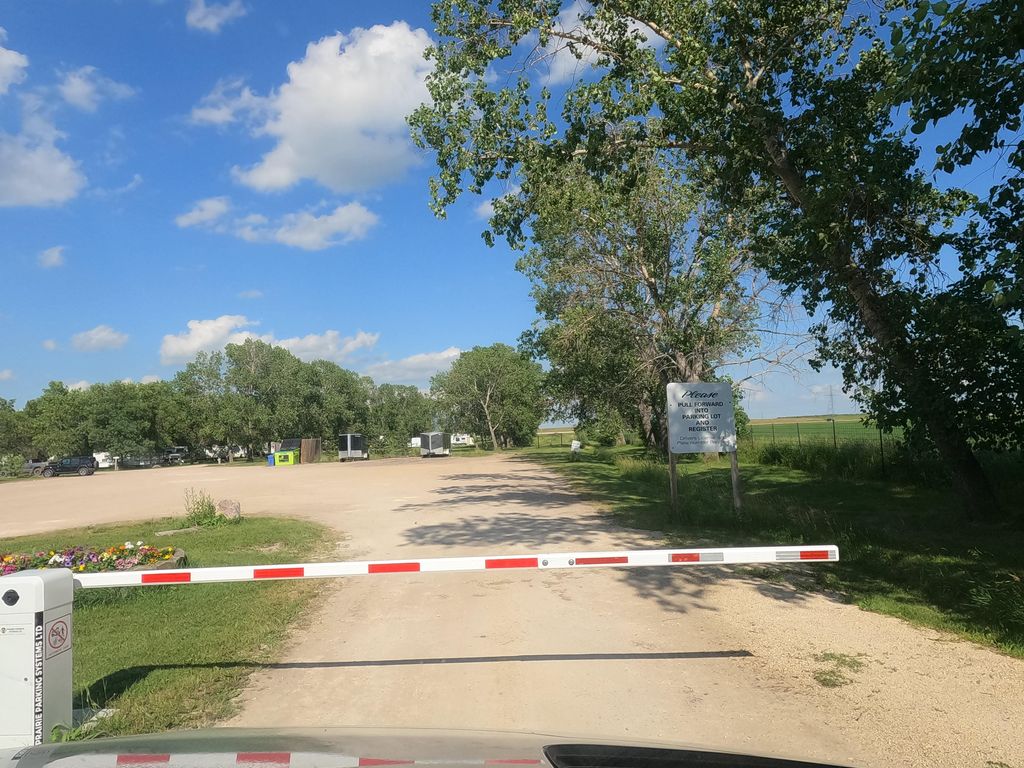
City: winnipeg